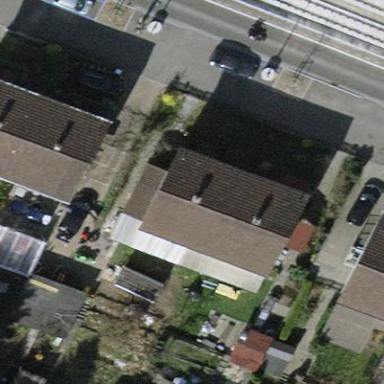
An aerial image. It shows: Semidetached house with gabled roof.